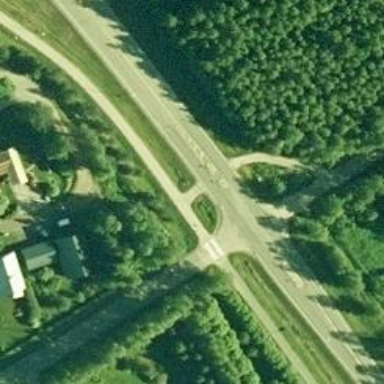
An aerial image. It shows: Secondary road with asphalt surface.